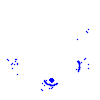
Particle: pion